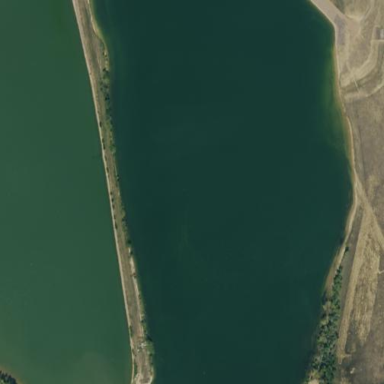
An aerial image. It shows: Reservoir of natural water.